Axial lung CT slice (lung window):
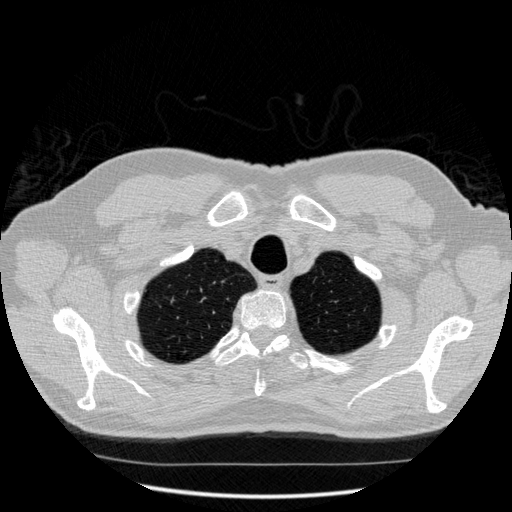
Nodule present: no